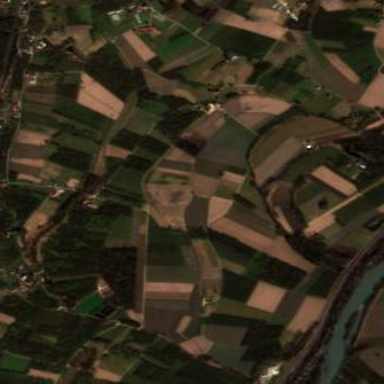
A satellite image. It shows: View of farmland.